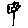
Label: flower